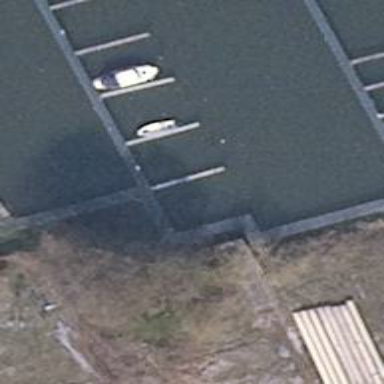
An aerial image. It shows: Man-made pier.